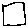
Label: square